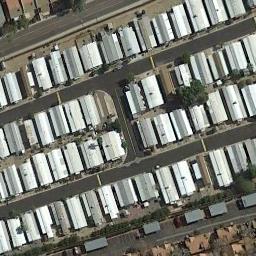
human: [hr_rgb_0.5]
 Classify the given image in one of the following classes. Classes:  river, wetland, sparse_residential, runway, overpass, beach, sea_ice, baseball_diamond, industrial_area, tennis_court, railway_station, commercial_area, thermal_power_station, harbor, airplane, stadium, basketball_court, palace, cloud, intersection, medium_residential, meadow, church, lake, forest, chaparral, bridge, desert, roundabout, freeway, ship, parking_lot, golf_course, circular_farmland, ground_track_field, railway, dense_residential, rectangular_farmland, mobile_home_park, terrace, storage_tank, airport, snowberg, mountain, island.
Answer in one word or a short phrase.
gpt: mobile_home_park